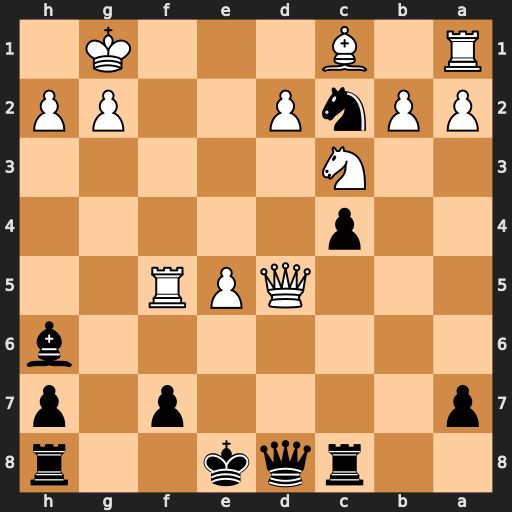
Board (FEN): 2rqk2r/p4p1p/7b/3QPR2/2p5/2N5/PPnP2PP/R1B3K1
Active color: b
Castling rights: k
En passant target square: -
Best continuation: Qxd5 Nxd5 Nxa1